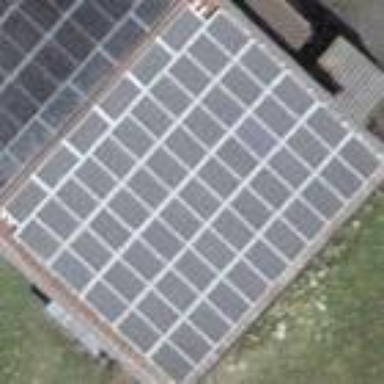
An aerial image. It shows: Solar power generator utilizing photovoltaic technology with solar photovoltaic panels.